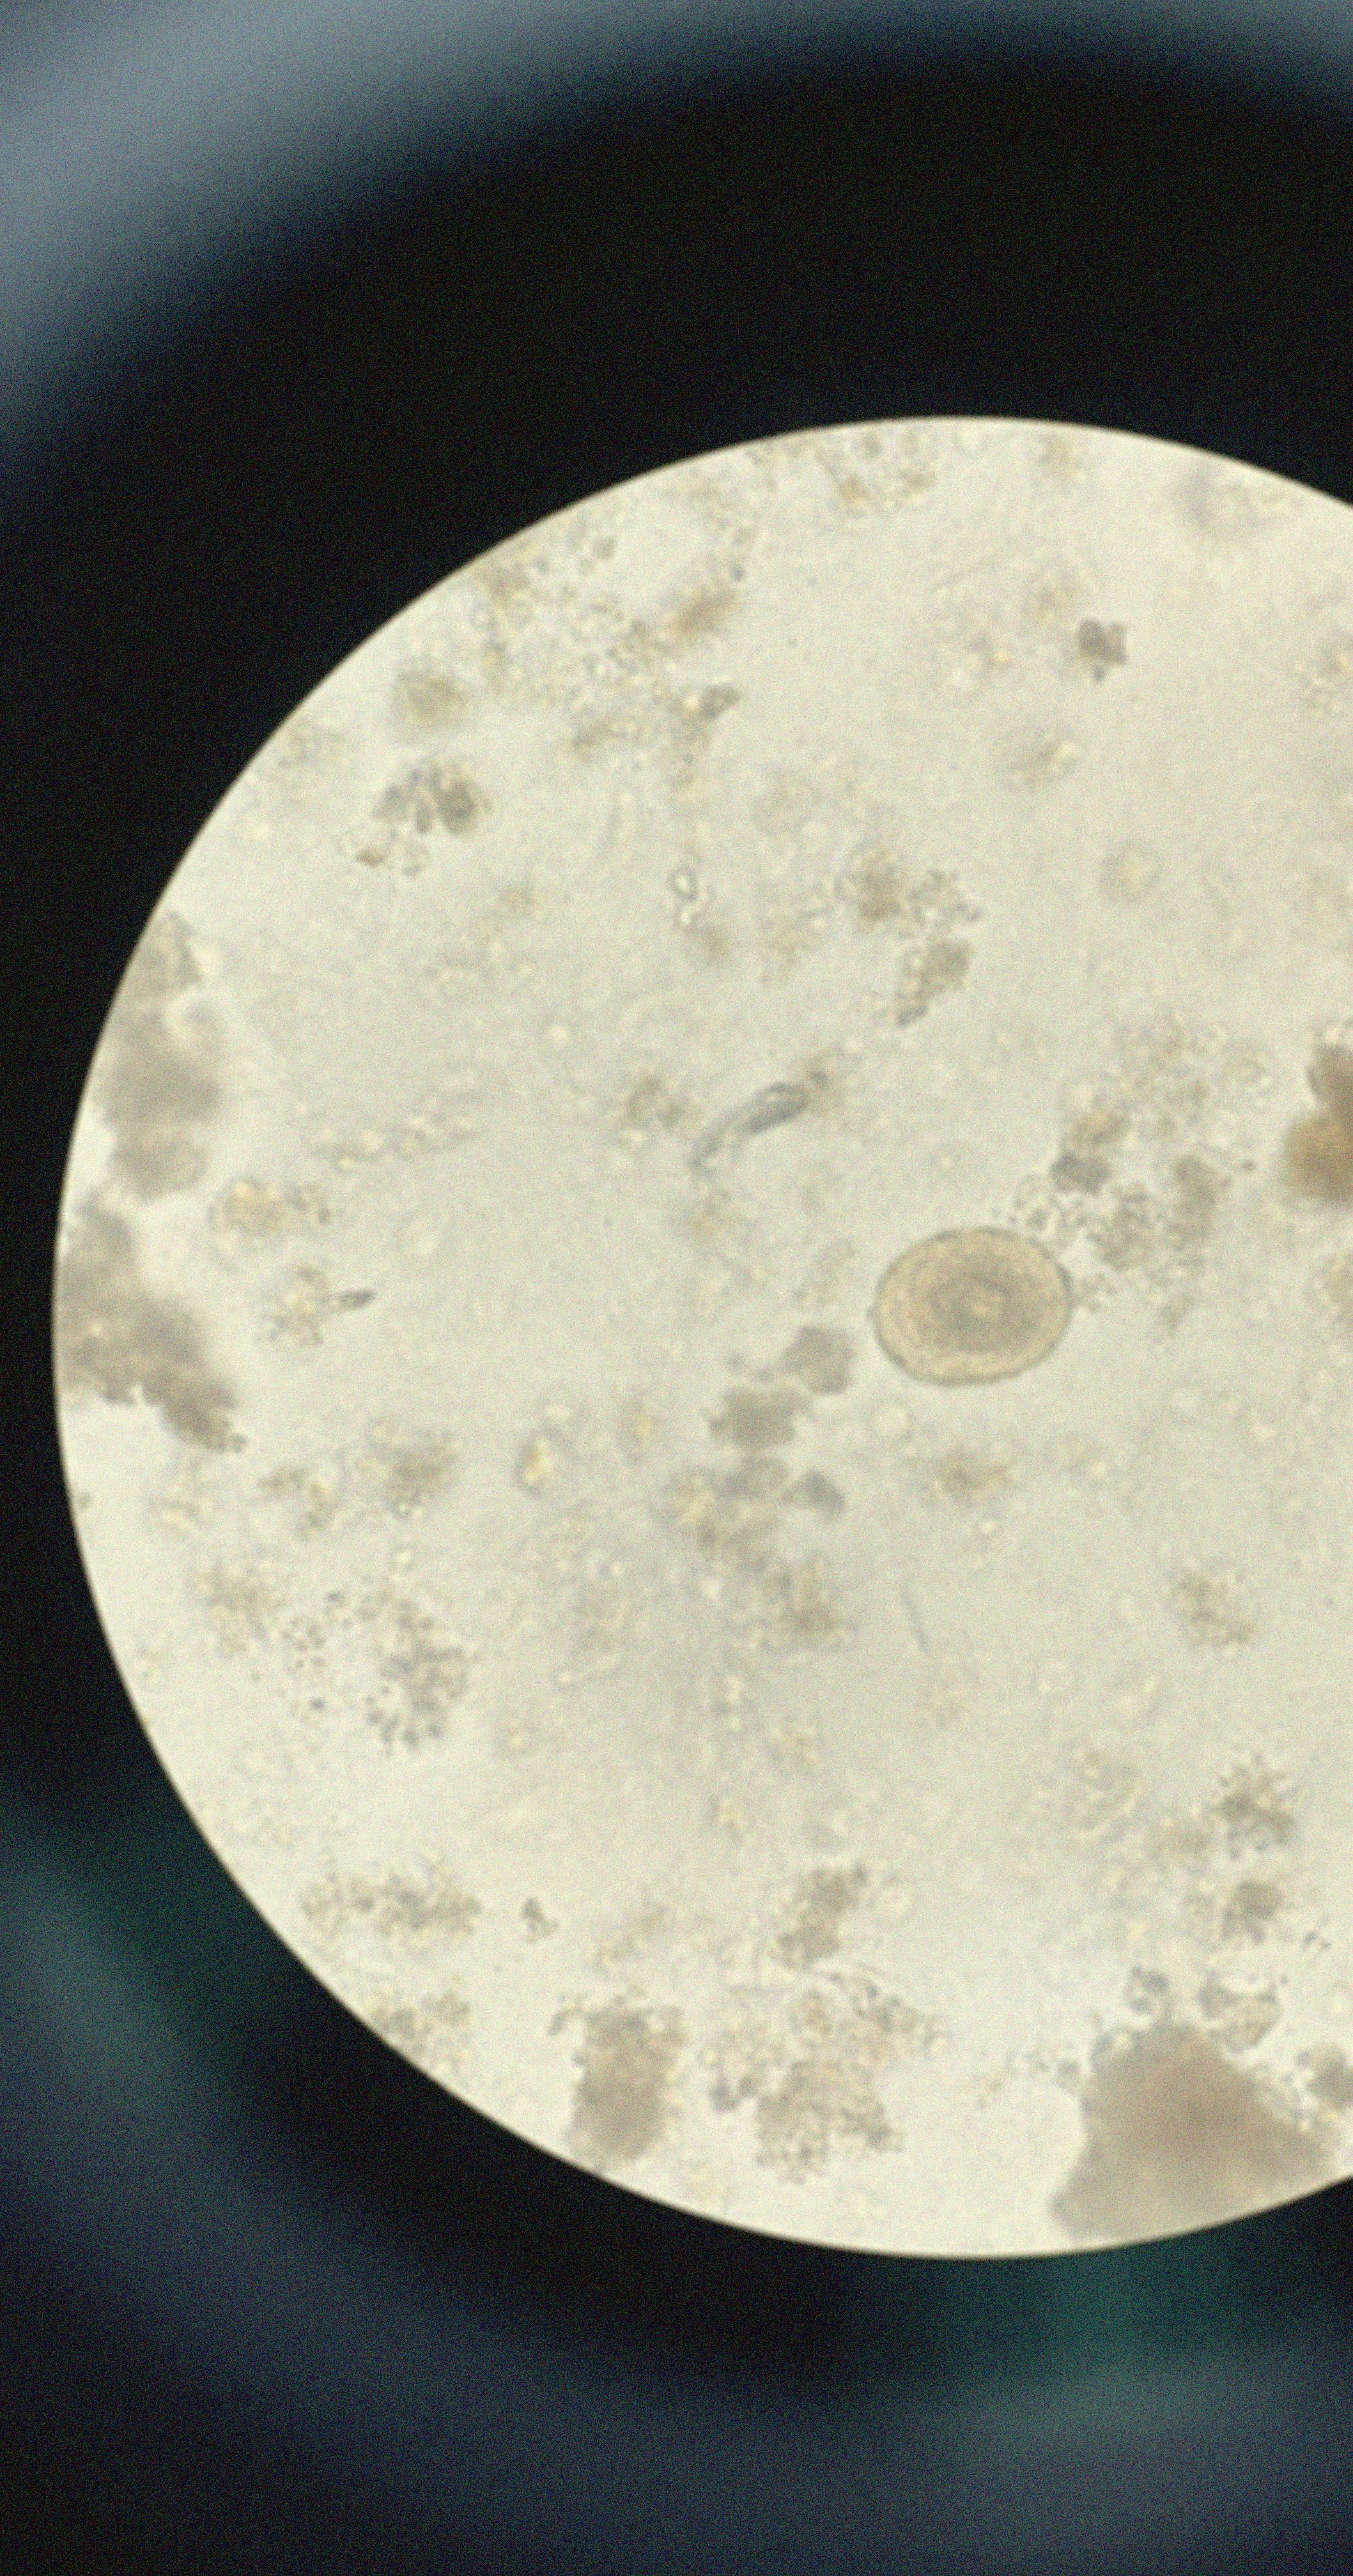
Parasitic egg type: Ascaris lumbricoides